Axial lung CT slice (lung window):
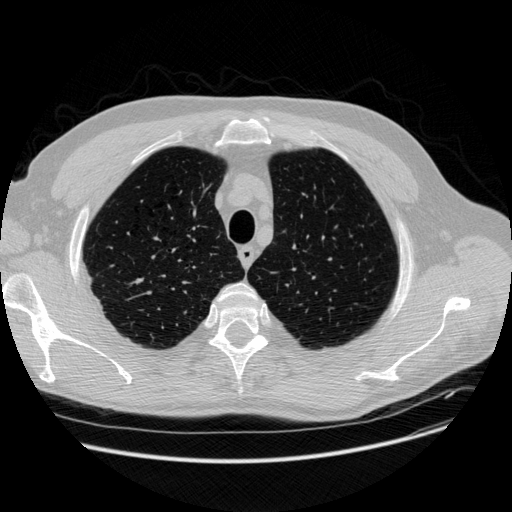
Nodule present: no